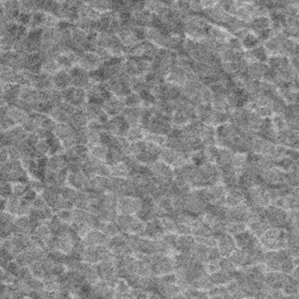
Label: frost